Current action and preconditions to check: trajectory_clear

Your task: For each precondition in the list above, predict whether it will hold at this action.

Consider the current scene as observed from the mobile robot's camera, and analyze the predicted future states of all dynamic agents (e.g., people, animals, vehicles, or any moving entities) within the NEXT SECOND.

IMPORTANT: Only answer "very likely" if you are absolutely certain—based on strong, clear evidence—that a dynamic agent will violate the precondition in the predicted future state. Do NOT answer "very likely" for unlikely, ambiguous, or low-probability risks.

Ask yourself for each precondition: Is there a high probability, with clear and convincing evidence, that the predicted future states of any dynamic agent will interfere with the predicted future state of the currently executing action within the NEXT SECOND, causing that precondition to fail?

Assess the risk level based on these predictions. Use "likely" or "very likely" if motions create a clear risk of interference.

Use "neutral" or "improbable" if agents are nearby but their predicted paths are clearly diverging or non-conflicting.

Failure Risk Categories: "very improbable", "improbable", "neutral", "likely", "very likely"

Answer Format: Output ONLY the probability_of_failure value from these categories: "very improbable", "improbable", "neutral", "likely", "very likely"

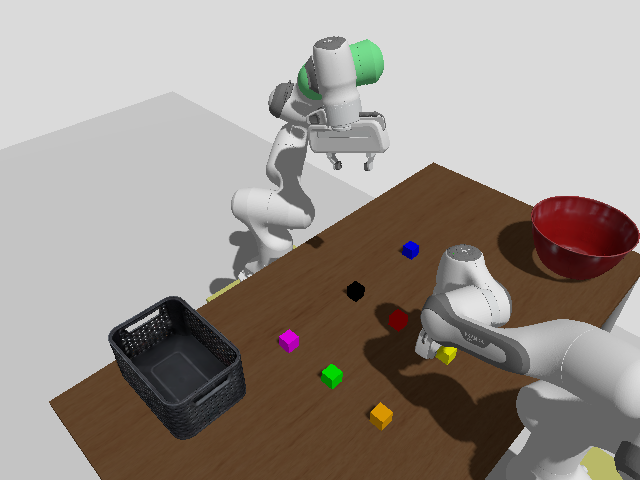

Answer: very improbable